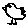
Label: bird